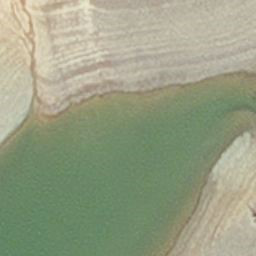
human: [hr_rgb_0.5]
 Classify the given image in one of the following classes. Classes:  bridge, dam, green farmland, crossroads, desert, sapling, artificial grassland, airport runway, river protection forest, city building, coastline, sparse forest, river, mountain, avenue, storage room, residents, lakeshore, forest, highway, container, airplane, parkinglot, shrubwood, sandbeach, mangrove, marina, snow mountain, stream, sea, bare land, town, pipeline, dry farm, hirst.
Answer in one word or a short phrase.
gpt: hirst